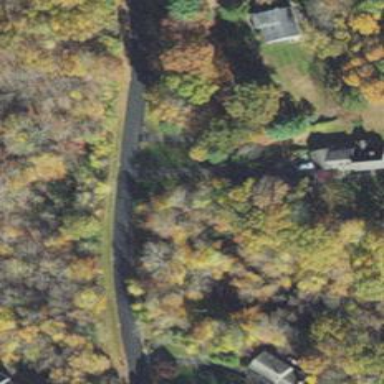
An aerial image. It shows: Culvert tunnel.